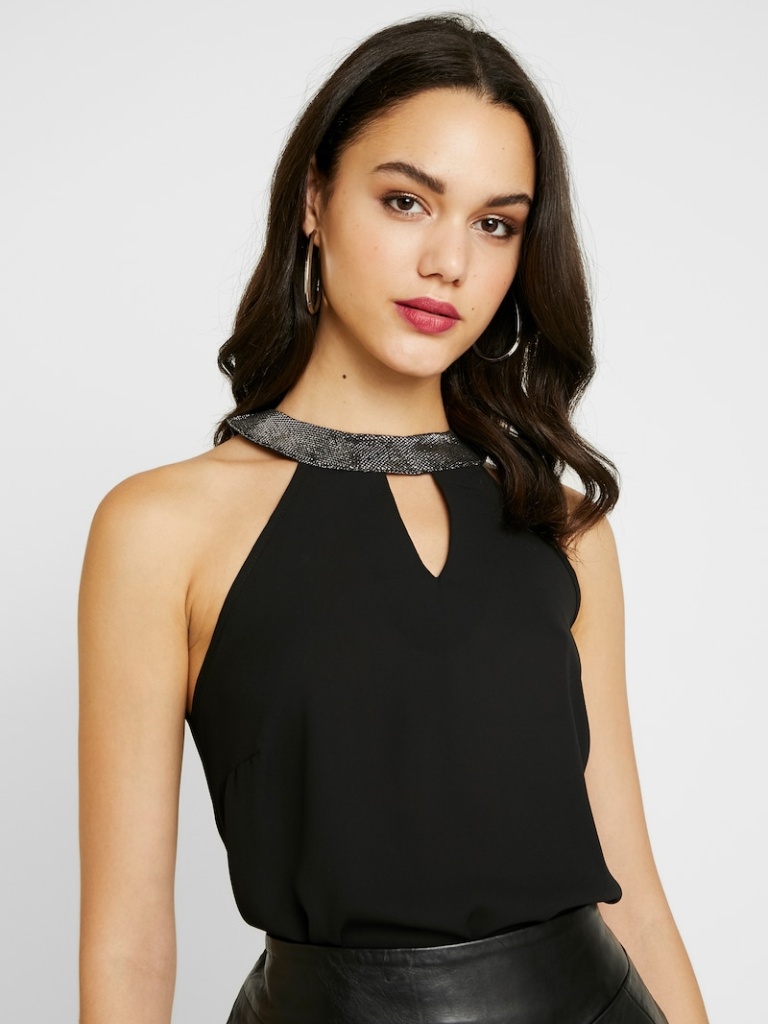
chiffon tight sleeveless hip length Fully Tucked in halter blouse